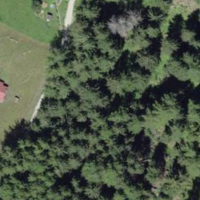
EUNIS habitat code: 43
Species observed at this site:
Silene dioica